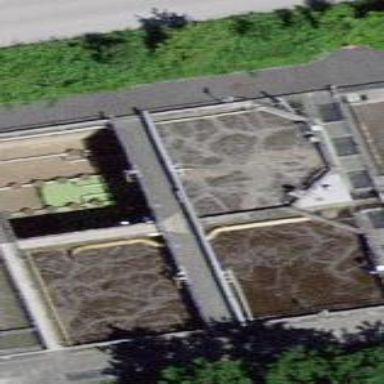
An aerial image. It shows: Body of wastewater.